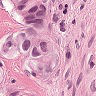
Metastatic tissue present: yes